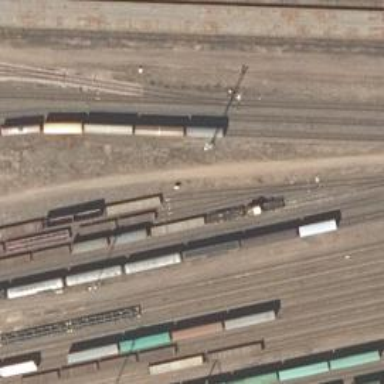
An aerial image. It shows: Railway signal.